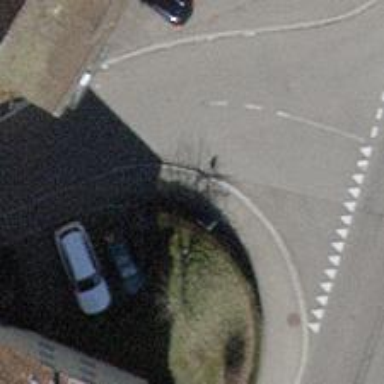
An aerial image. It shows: Kerb barrier.